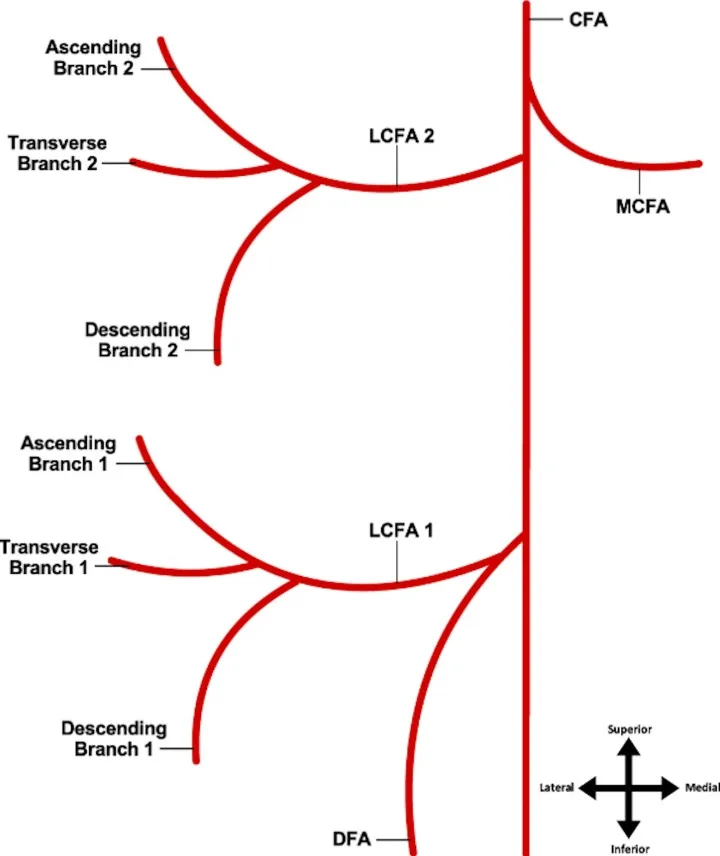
Duplication of the LCFA and its branches. LCFA 1 arising from the DFA being the typical course, and LCFA 2 being the abnormal duplication emerging from the CFA. LCFA: lateral circumflex femoral artery; DFA: deep femoral artery; CFA: common femoral artery. Image Credits: Megan E. Gremillion.
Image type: pathology (immunostaining)